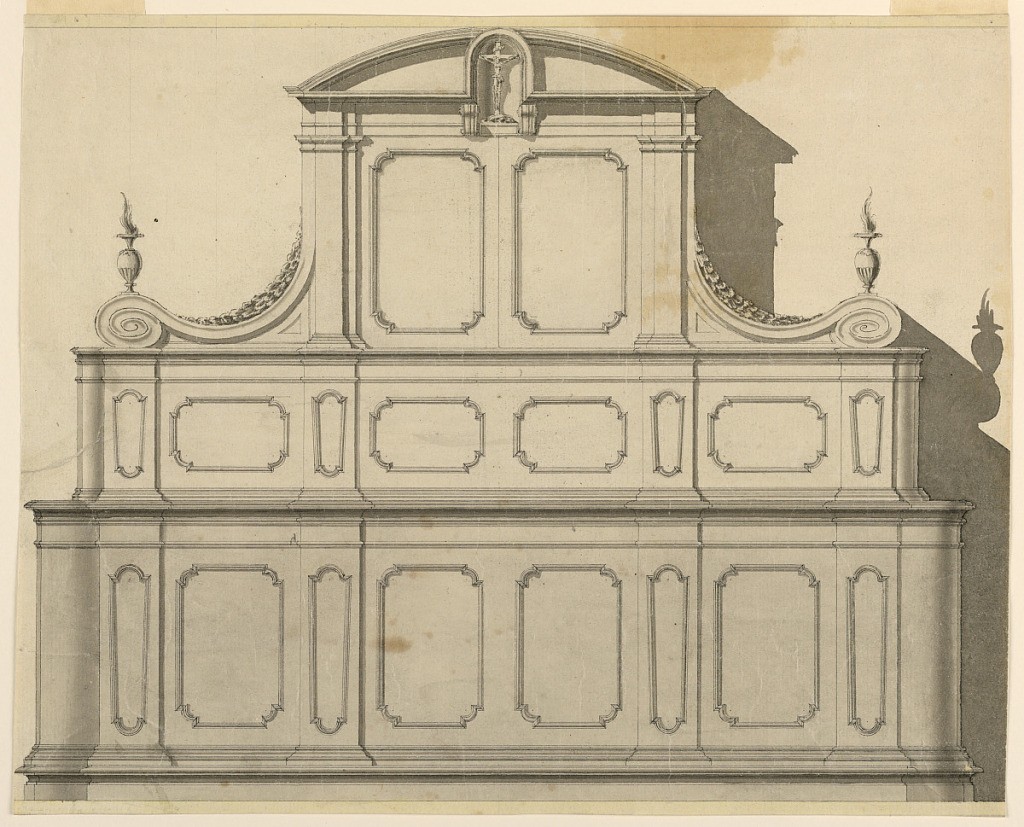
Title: The elevation of a case for a vestry
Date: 1750–1800
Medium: Pencil, pen, wash, chinese black and light yellow watercolor wash on paper.
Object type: Drawing
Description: A case for vestments with a crucifixion above a folding door flanked by volutes in the upper section and frames in pilasters and panels in the central and lower sections. Vases with fires are shown on both the left and right sides of the case with shadow cast to the right.